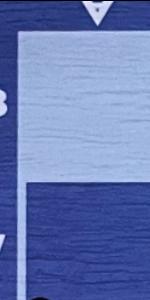
Label: Empty